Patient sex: M
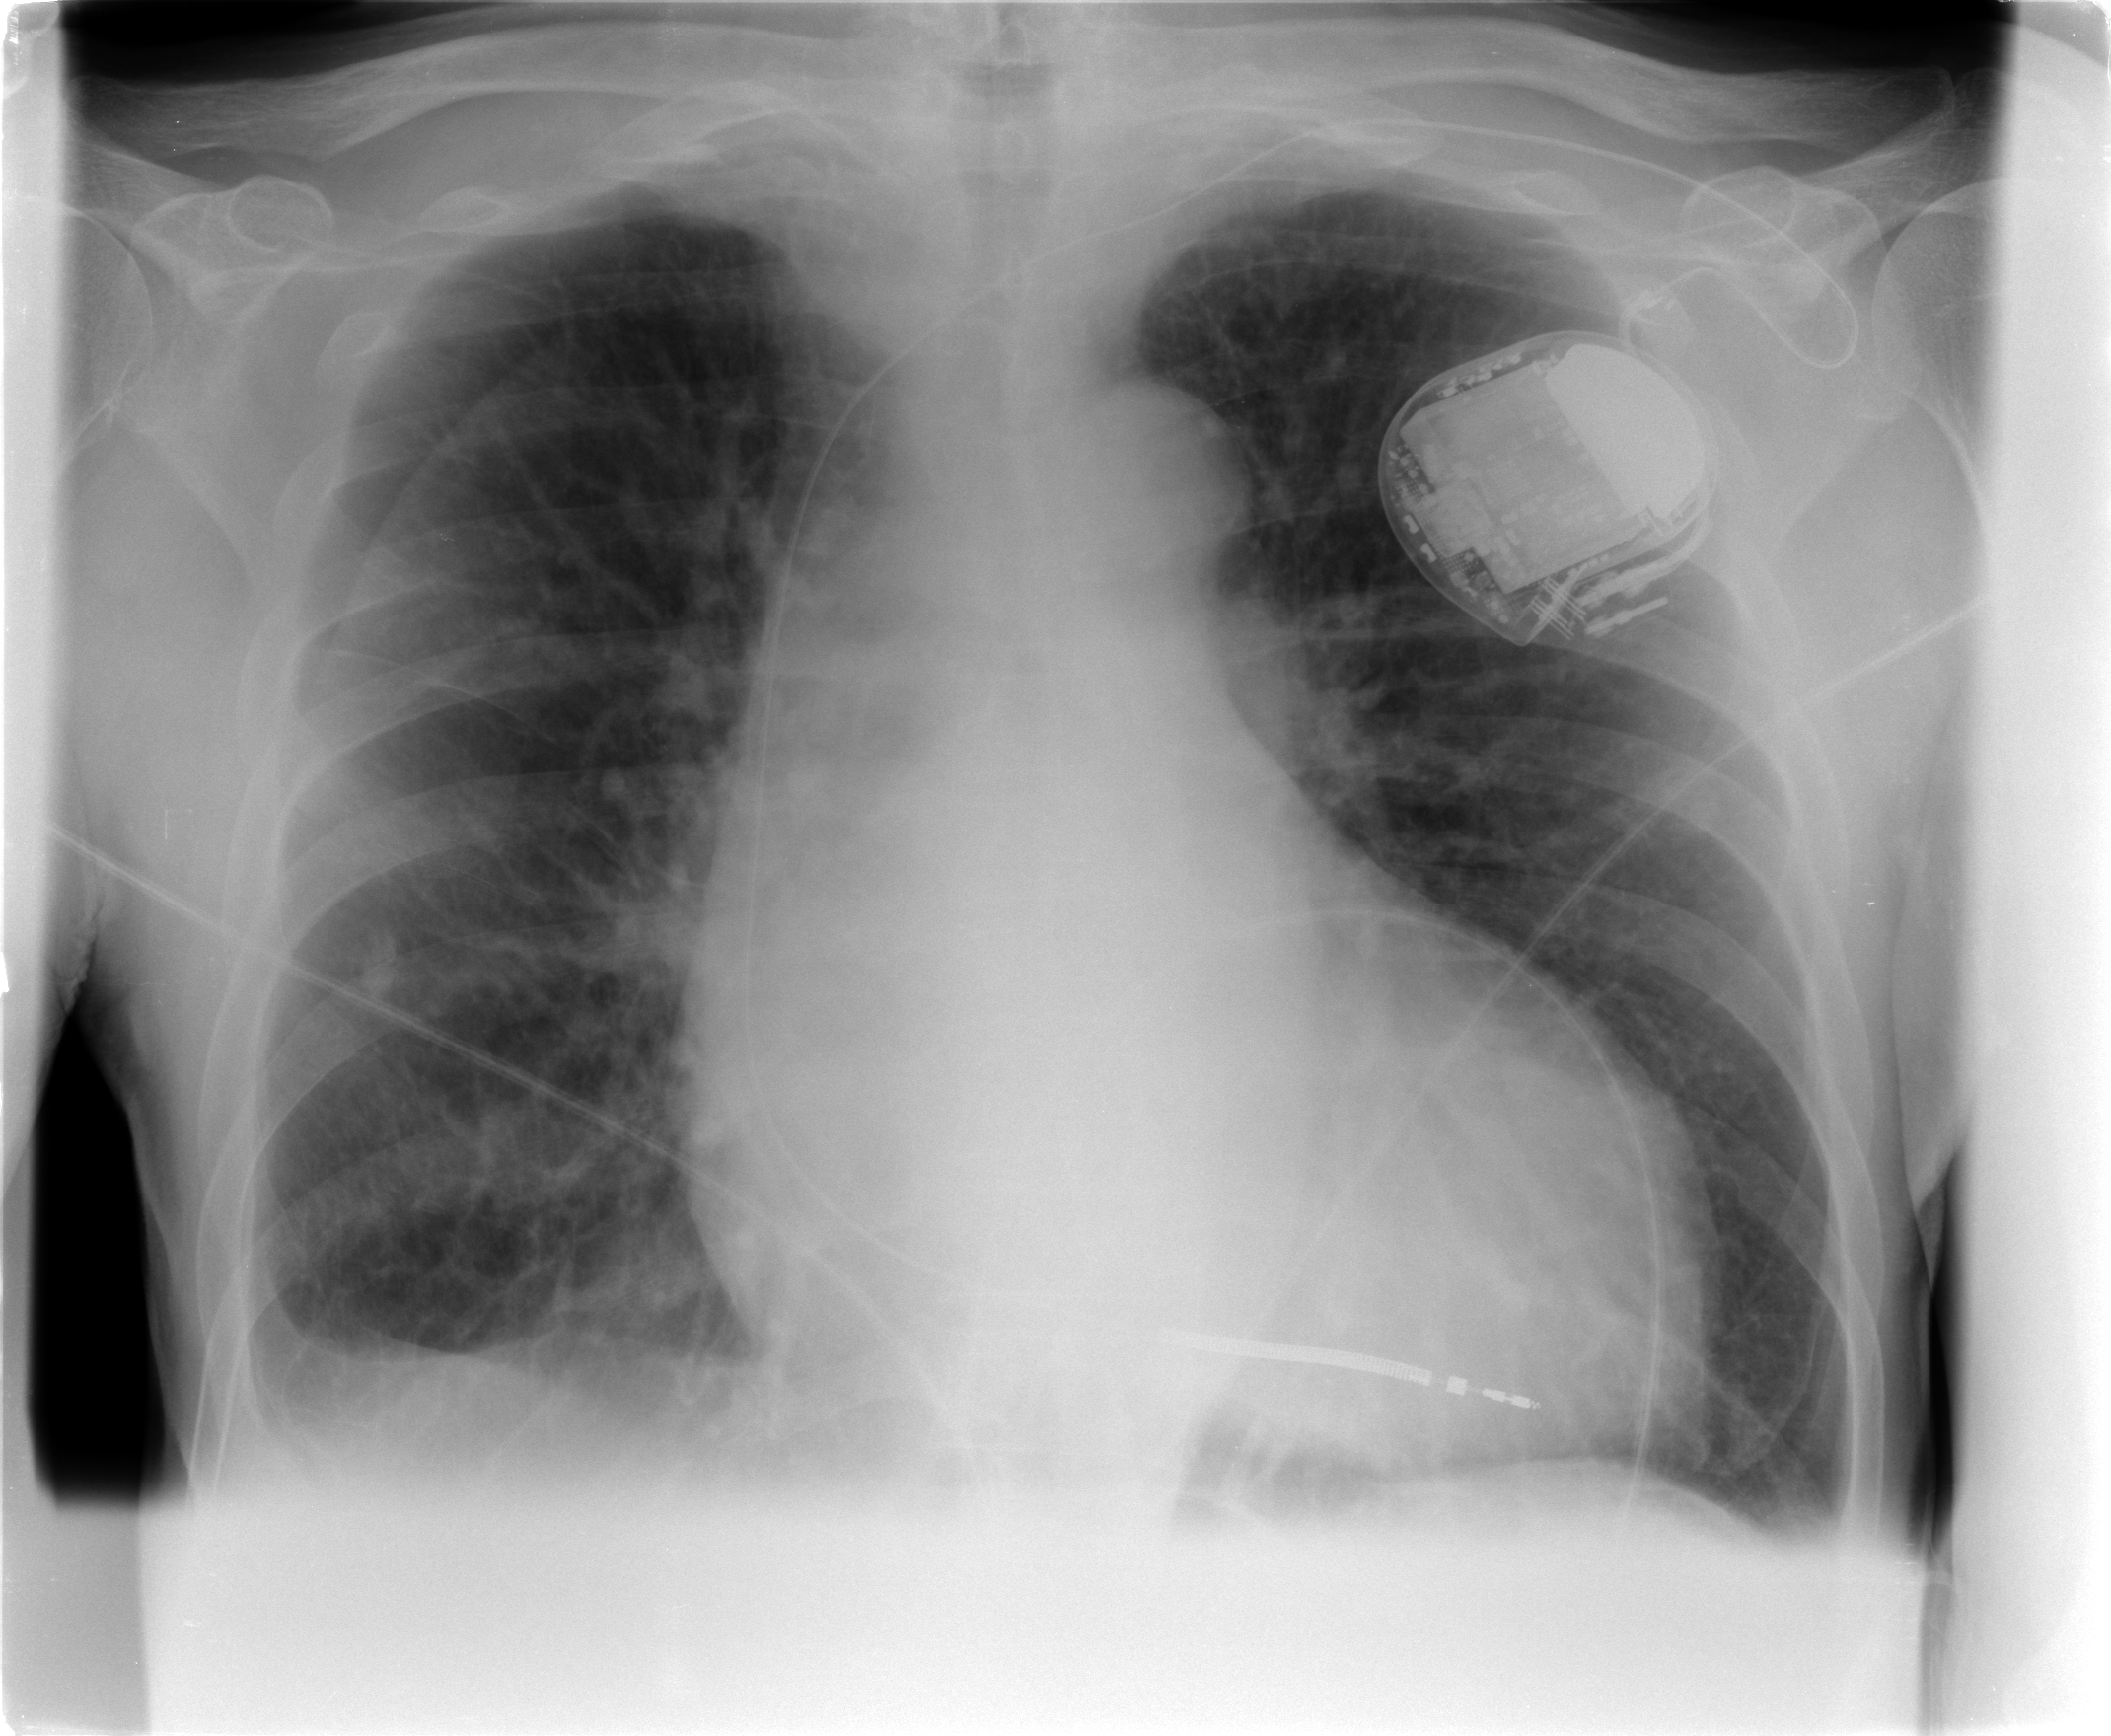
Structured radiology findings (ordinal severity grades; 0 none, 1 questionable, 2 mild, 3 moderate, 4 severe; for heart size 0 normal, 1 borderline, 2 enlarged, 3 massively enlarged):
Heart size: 3
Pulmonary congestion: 3
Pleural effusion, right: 2
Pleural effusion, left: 2
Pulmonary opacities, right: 0
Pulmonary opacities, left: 0
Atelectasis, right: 0
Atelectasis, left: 0